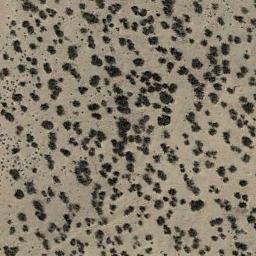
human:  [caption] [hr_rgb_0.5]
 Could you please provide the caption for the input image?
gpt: Chaparral is evenly distributed on the sand .

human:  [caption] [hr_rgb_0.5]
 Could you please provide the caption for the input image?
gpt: Only scattered weeds can be seen in this desert .

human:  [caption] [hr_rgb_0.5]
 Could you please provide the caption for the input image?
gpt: A lot of disconnected chaparrals of different sizes grow in the desert .

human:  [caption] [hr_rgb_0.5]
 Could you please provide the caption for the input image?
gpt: The chaparral is on the yellow desert .

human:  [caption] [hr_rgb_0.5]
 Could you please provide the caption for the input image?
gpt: The chaparral is approximately evenly distributed .